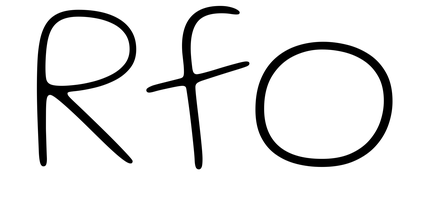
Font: Gluten_Thin